Interaction volume radius: 5 \u00c5
Interaction volume height: 25 \u00c5
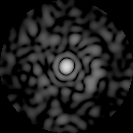
Disorder parameter: 0.8469